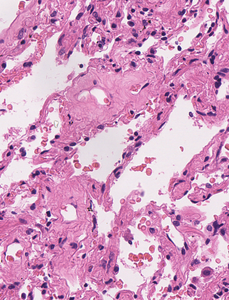
Tumor epithelial tissue: no
Tumor-associated stroma tissue: no
Normal tissue: yes